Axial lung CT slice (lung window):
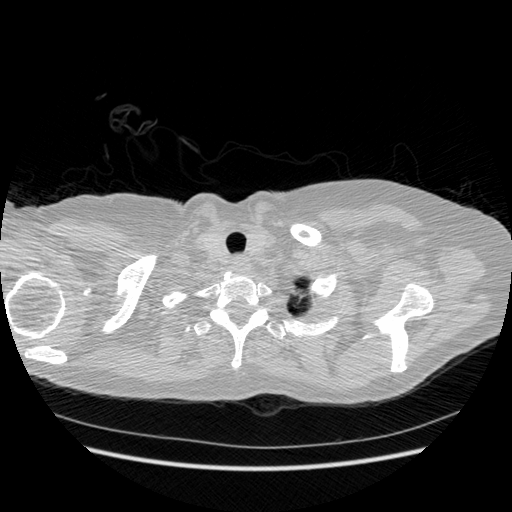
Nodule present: no